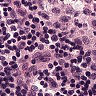
Metastatic tissue present: no